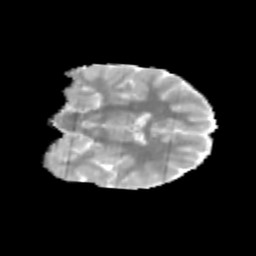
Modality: MD
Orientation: coronal
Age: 9
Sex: male
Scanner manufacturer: siemens
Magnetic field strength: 3 T
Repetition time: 3.8 s
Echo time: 0.07 s